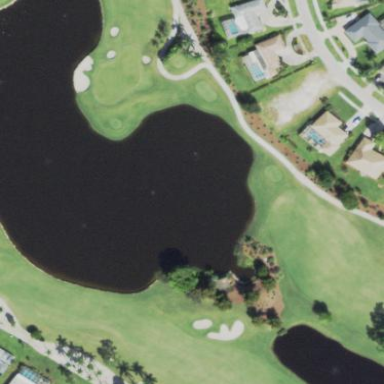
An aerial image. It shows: Golf fairway surrounded by grass.